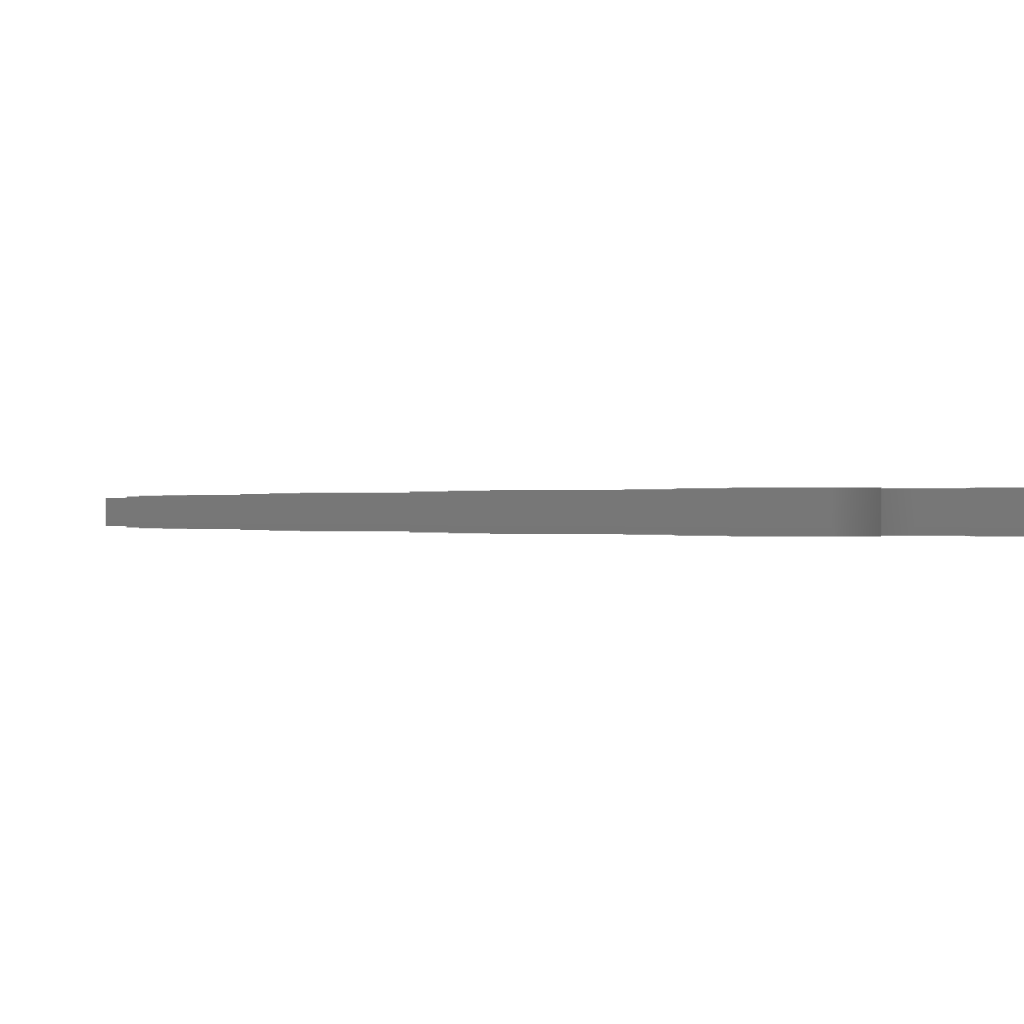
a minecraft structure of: Tutorial Cave